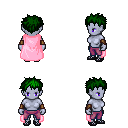
a pixel art fantasy rpg character, female body template, dark elf, purple skin, pink cape, magenta pants, green bedhead hairstyle, leather bracers, ghillies, four views (front, back, left, right), 2x2 character sprite sheet, small pixel art, hard edges, no anti-aliasing